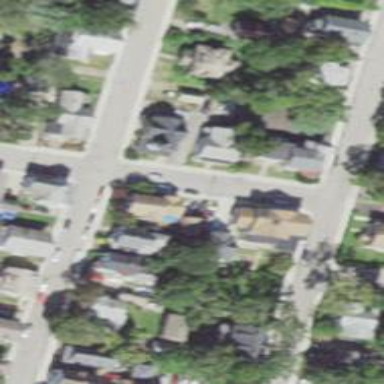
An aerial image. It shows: Residential driveway designated as service road.